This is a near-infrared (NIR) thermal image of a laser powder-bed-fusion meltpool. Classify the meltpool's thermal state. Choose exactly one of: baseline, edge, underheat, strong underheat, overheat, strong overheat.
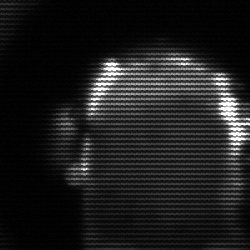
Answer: baseline